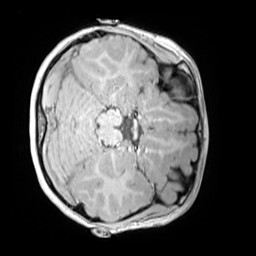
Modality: MP2RAGE
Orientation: axial
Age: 8
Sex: female
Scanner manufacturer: siemens
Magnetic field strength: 3 T
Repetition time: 4 s
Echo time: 0.00303 s